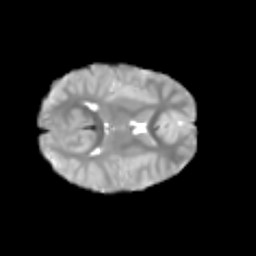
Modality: T2w
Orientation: axial
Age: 7
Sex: male
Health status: healthy